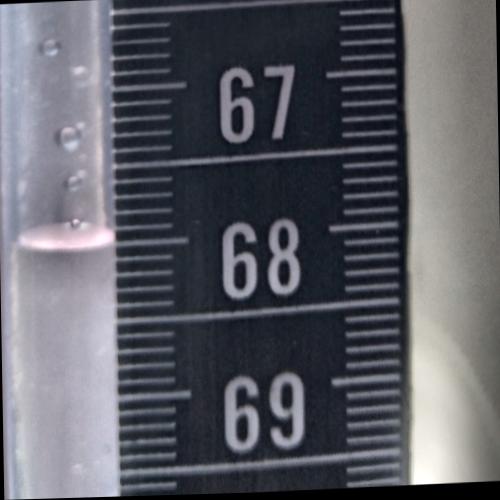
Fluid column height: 68.0 cm